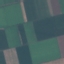
Land use / land cover class: AnnualCrop